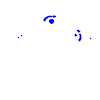
Particle: kaon